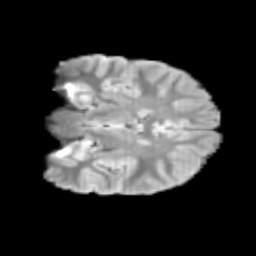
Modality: T2w
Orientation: coronal
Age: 9
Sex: male
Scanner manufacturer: siemens
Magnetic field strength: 3 T
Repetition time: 3.8 s
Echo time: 0.07 s